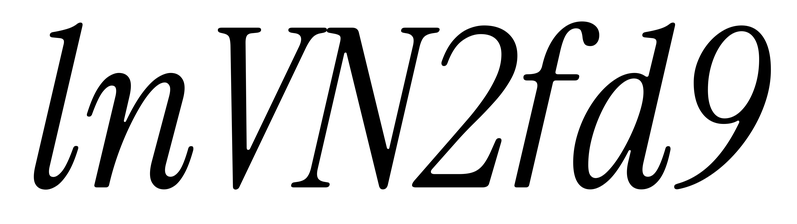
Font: InstrumentSerif-Italic